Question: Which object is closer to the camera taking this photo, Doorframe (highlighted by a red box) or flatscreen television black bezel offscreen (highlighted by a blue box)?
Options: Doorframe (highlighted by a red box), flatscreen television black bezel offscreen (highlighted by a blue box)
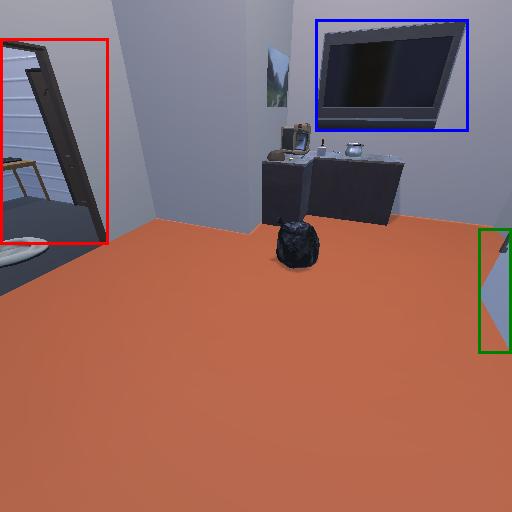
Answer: Doorframe (highlighted by a red box)